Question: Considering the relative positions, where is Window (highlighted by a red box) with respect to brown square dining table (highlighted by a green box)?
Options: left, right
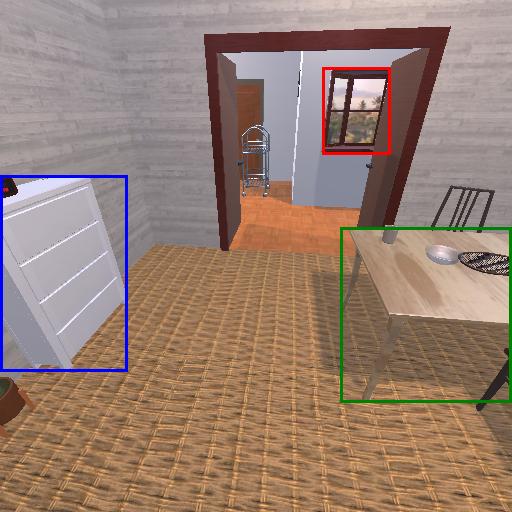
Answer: left